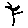
Label: tree